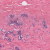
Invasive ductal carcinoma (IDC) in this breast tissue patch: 0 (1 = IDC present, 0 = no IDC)